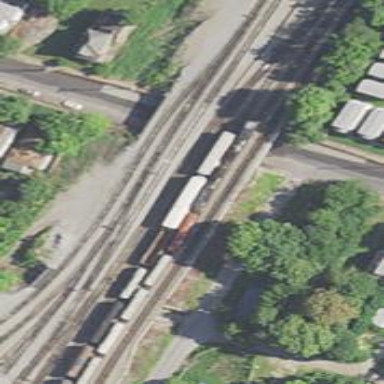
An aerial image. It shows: Railway yard with bridge.